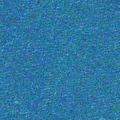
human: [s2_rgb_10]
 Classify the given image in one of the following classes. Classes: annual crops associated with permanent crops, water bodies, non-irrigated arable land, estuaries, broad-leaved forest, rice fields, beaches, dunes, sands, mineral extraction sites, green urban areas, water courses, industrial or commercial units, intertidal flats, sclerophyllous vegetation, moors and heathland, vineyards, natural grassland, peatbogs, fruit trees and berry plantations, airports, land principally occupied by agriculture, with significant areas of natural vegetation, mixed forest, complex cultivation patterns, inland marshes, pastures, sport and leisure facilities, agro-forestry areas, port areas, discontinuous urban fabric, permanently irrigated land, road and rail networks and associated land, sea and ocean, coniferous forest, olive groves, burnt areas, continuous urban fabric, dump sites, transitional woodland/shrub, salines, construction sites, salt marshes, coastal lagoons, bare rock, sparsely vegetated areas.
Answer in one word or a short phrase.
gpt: sea and ocean